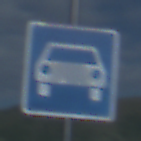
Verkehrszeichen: Kraftfahrstrasse
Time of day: Night
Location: Outdoor (Nature)
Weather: PartlyCloudy
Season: NotSpecified
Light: Natural